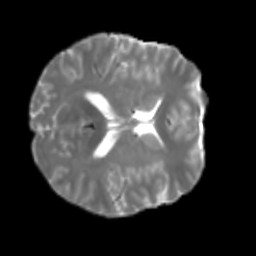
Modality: T2w
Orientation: axial
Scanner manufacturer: siemens
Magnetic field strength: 3 T
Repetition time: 4 s
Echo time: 0.0594 s